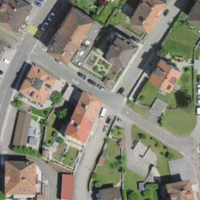
EUNIS habitat code: 54
Species observed at this site:
Sambucus nigra